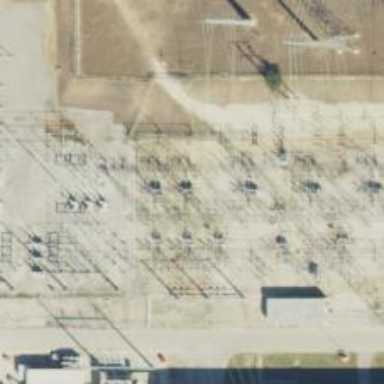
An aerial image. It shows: Switch used for power control.